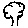
Label: tree